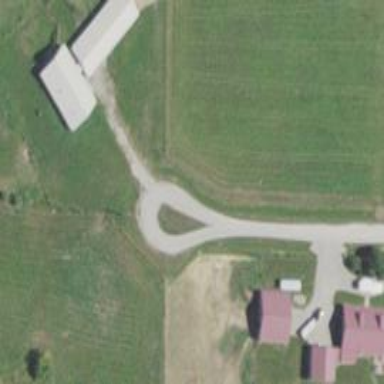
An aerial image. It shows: Turning loop on the road.